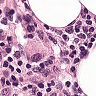
Metastatic tissue present: yes